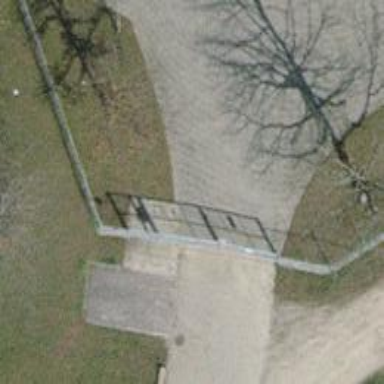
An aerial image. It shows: Gate.